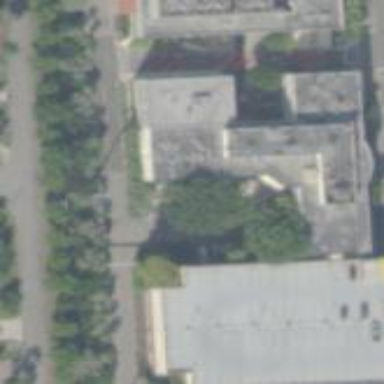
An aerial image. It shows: Hospital building.